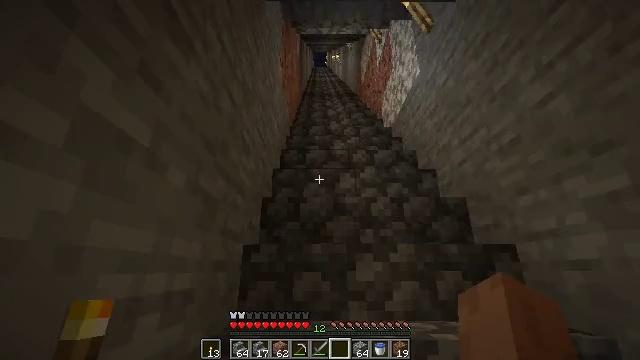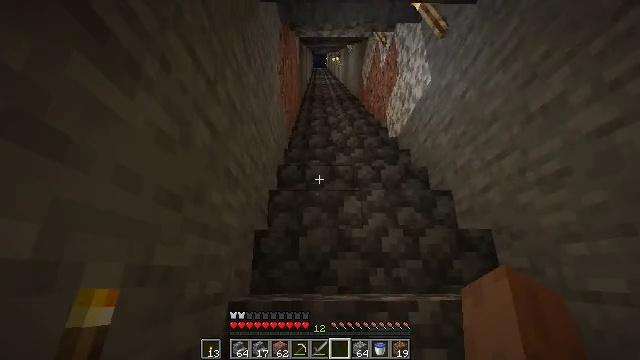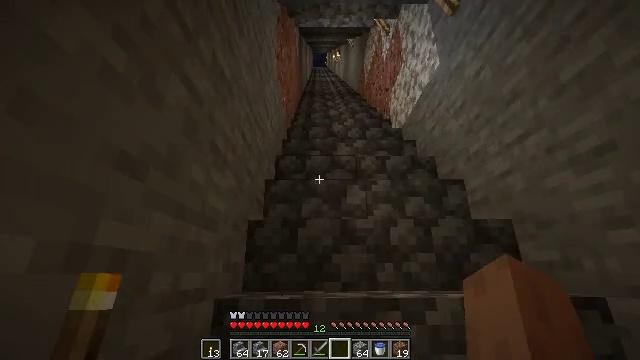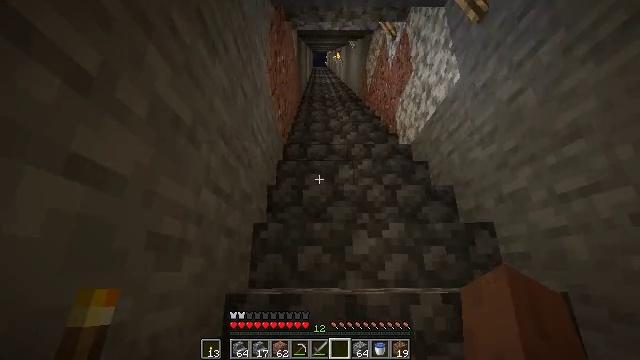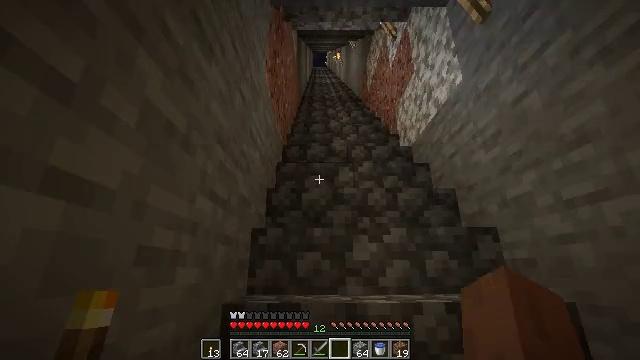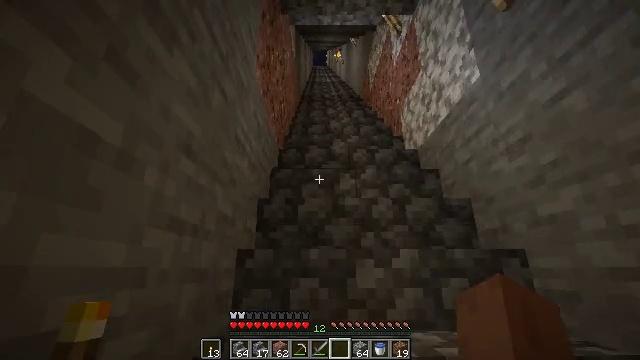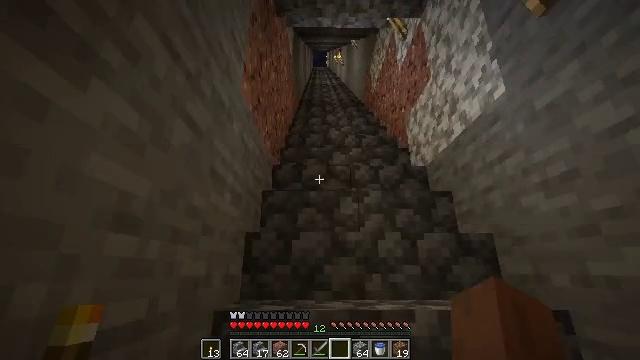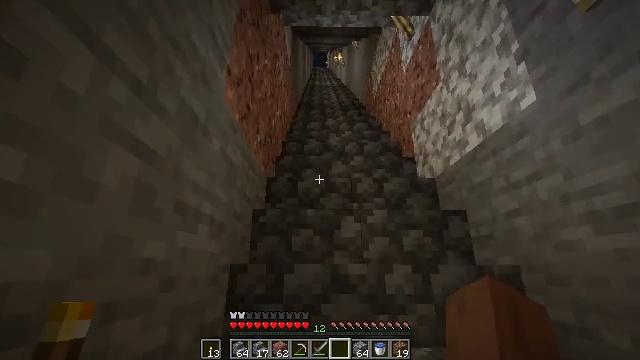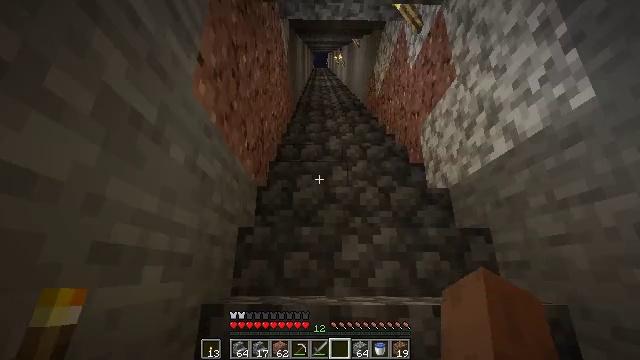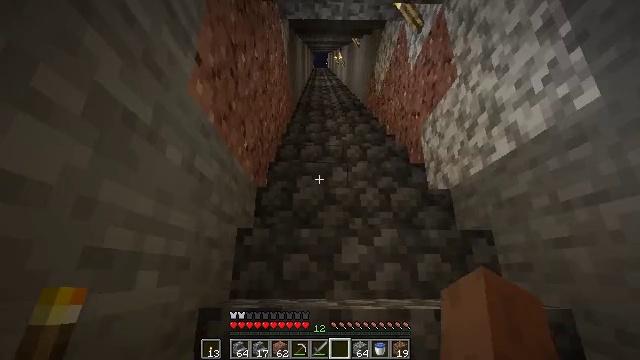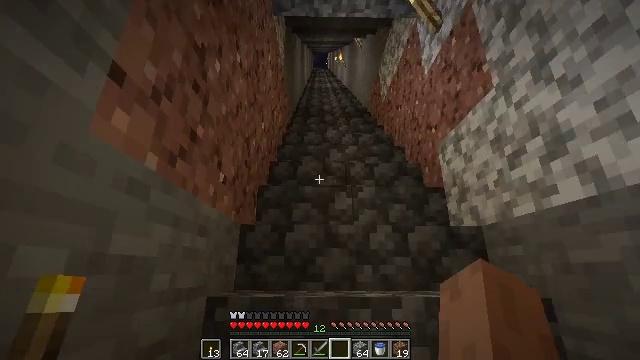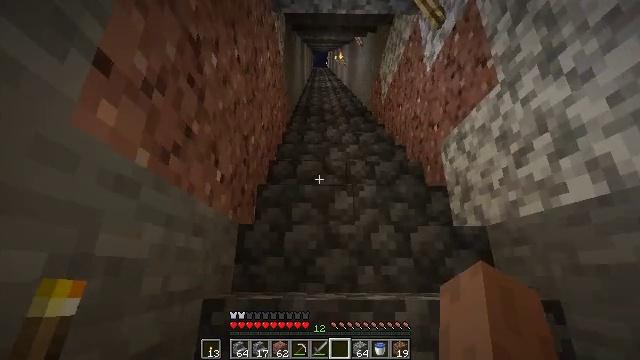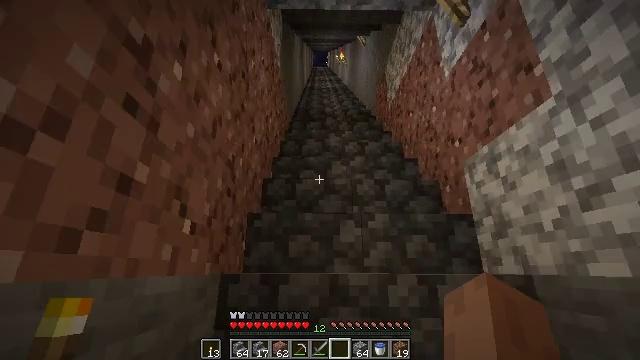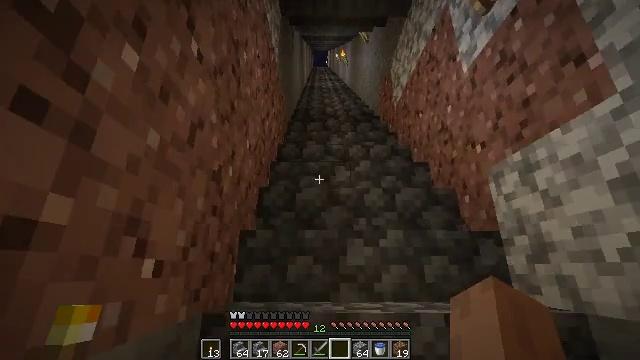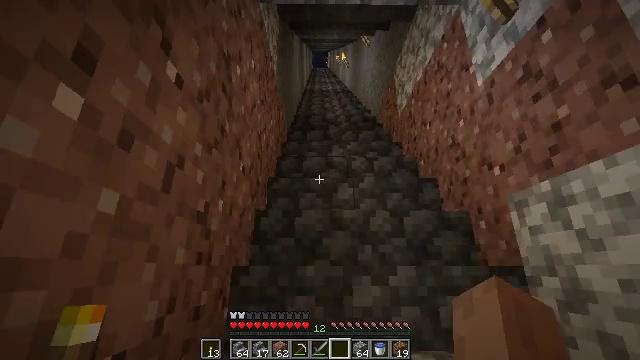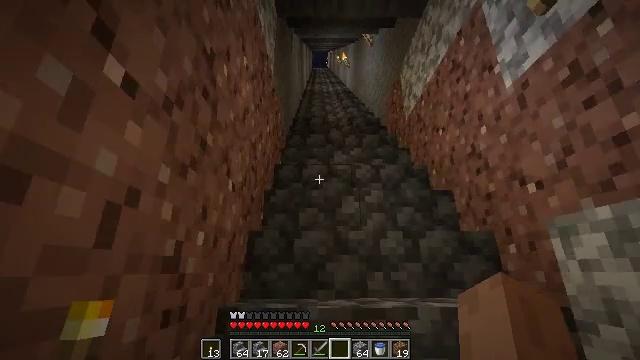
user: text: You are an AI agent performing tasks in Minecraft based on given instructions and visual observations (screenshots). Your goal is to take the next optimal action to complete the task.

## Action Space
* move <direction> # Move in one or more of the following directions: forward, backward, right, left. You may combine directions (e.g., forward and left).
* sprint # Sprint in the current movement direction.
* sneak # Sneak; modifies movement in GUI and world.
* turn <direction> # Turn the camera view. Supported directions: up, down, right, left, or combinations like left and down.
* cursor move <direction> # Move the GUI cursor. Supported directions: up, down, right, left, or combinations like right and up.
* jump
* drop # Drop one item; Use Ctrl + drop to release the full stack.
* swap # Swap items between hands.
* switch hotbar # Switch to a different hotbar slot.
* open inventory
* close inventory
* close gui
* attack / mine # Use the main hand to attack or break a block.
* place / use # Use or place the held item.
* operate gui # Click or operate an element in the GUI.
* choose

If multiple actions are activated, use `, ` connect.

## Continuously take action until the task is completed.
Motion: motion action
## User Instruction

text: Attack the iron door to collect it.
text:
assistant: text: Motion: move forward, attack / mine
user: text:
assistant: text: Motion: move forward, attack / mine
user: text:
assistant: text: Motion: move forward, attack / mine
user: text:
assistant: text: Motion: move forward, attack / mine
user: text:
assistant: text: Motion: move forward, attack / mine
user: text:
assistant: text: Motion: move forward, attack / mine
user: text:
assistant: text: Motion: move forward, attack / mine
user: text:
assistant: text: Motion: move forward, attack / mine
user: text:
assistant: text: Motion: move forward, attack / mine
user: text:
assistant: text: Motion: move forward, attack / mine
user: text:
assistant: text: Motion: move forward, attack / mine
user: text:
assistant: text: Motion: move forward, attack / mine
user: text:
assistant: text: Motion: move forward, attack / mine
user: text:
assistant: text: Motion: move forward, attack / mine
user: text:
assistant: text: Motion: move forward, attack / mine
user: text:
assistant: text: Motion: move forward, attack / mine
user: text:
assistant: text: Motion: move forward, attack / mine
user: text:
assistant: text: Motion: move forward, attack / mine
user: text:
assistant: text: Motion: move forward, attack / mine
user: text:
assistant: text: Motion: move forward, attack / mine
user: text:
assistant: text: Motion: move forward, attack / mine
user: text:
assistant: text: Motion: move forward, attack / mine
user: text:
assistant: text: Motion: move forward, attack / mine
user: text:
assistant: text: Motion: move forward, attack / mine
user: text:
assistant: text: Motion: move forward, attack / mine
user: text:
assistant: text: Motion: move forward, attack / mine
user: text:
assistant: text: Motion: move forward, attack / mine
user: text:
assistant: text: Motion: move forward, attack / mine
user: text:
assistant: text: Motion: move forward, attack / mine
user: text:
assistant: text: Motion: move forward, attack / mine